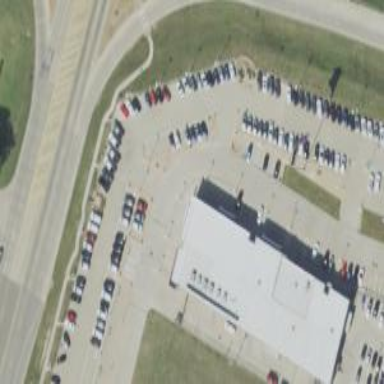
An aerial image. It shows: Commercial building with car shop.